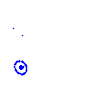
Particle: electron